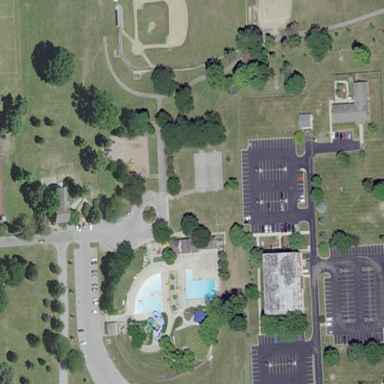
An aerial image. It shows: Park.